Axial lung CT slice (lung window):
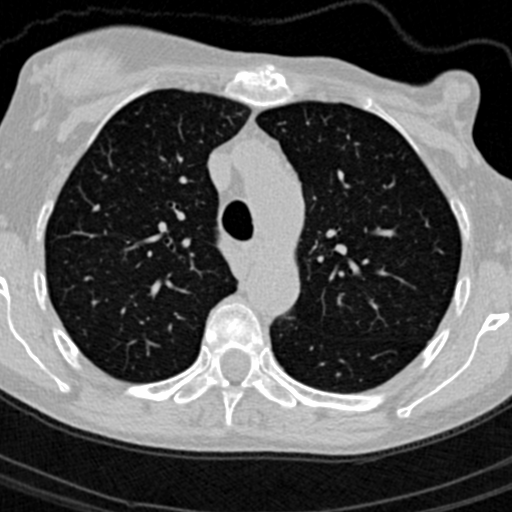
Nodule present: no